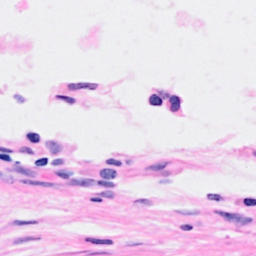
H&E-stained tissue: Breast